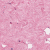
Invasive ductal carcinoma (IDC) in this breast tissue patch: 0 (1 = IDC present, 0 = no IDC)